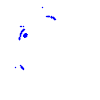
Particle: kaon